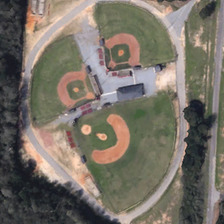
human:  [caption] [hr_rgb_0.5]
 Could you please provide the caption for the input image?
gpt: three baseball fields are semi-surrounded by green trees near a road .

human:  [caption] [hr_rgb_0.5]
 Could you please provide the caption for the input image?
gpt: three baseball fields are semi-surrounded by green trees near a road .

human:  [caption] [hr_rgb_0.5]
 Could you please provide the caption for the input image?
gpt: three baseball fields are semi-surrounded by green trees near a road .

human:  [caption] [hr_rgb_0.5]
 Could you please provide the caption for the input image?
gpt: three baseball fields are semi-surrounded by green trees near a road .

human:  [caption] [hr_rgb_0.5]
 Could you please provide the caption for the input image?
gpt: three baseball fields are semi-surrounded by green trees near a road .